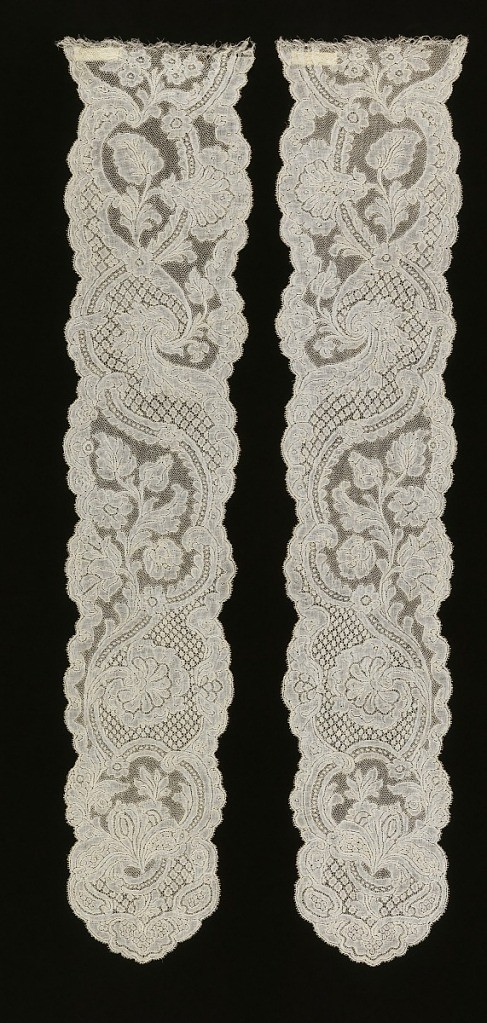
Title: Cap streamers
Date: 1700–1750
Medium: linen Technique: bobbin lace, Mechlin style Label: linen bobbin lace
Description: Cap streamers of Mechlin lace in a design of an asymmetrical "pearled" serpentine band, intertwined at intervals by floral and foliated forms.